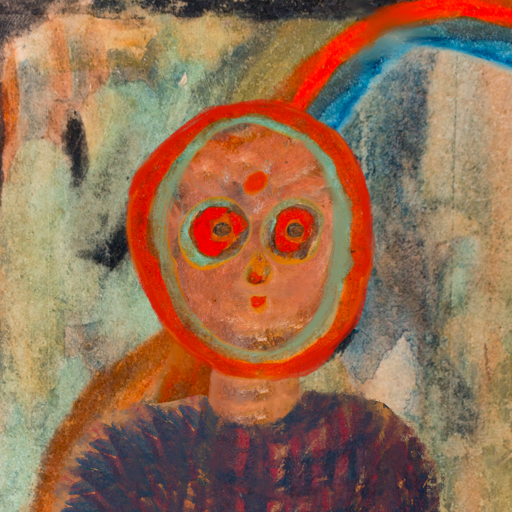
Background: Childish, Head And Neck Front: Boggyland, Face Front: Sisters, Bust: In_The_Sun, Hair Front: Sisters, Head Accessory: Blank, Second Necklace: Blank, Necklace: Blank, Baby: Blank